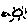
Label: sun